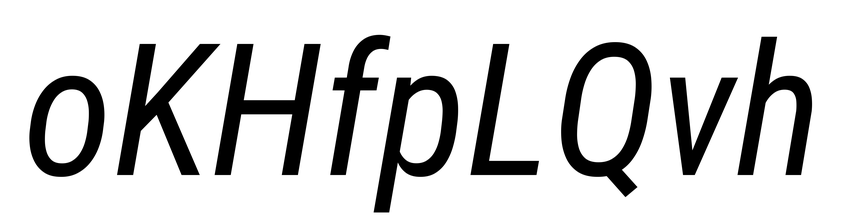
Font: Roboto-Italic_Condensed_Italic